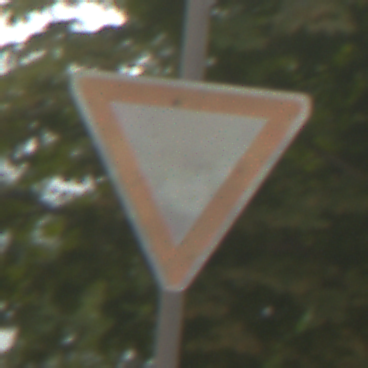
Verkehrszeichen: VorfahrtGewaehren
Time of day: MorningAfternoon
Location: Outdoor (Urban)
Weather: Overcast
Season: NotSpecified
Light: Natural